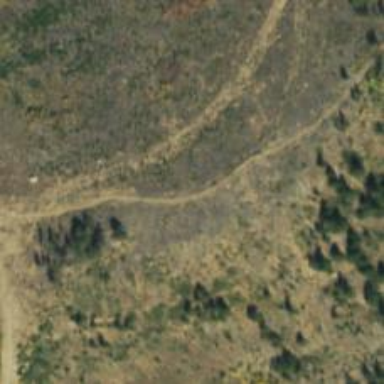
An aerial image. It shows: Path.